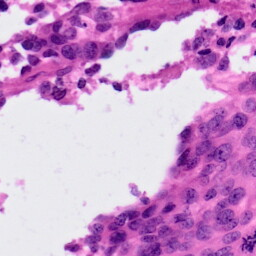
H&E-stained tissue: Ovarian